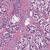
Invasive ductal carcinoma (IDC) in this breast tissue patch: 1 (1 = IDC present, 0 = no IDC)